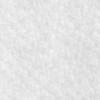
Label: no_change